Interaction volume radius: 5 \u00c5
Interaction volume height: 15 \u00c5
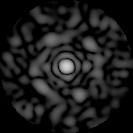
Disorder parameter: 0.8412